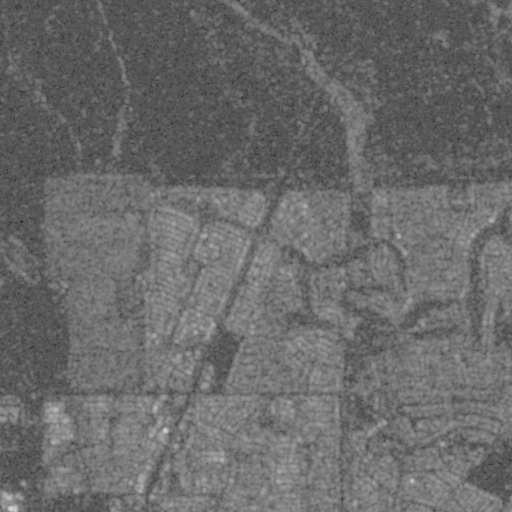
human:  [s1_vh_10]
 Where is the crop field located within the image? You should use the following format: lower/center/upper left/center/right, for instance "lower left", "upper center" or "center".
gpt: The crop field is located in the lower left of the image.
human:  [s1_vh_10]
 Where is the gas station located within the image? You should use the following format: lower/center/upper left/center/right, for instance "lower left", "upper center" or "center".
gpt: The gas station is located in the lower left of the image.
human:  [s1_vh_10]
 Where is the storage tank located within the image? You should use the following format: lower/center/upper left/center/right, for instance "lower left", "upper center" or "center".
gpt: The storage tank is located in the lower right of the image.
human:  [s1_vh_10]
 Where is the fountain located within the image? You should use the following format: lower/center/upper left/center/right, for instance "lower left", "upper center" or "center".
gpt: The fountain is located in the lower center of the image.
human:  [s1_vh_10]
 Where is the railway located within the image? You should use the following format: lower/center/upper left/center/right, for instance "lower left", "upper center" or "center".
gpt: The railway is located in the lower left of the image.
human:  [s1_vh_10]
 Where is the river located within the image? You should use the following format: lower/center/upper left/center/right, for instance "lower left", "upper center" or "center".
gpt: The river is located in the lower left of the image.
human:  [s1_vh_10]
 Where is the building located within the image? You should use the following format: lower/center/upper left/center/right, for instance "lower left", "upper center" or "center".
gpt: There is no building in the image.

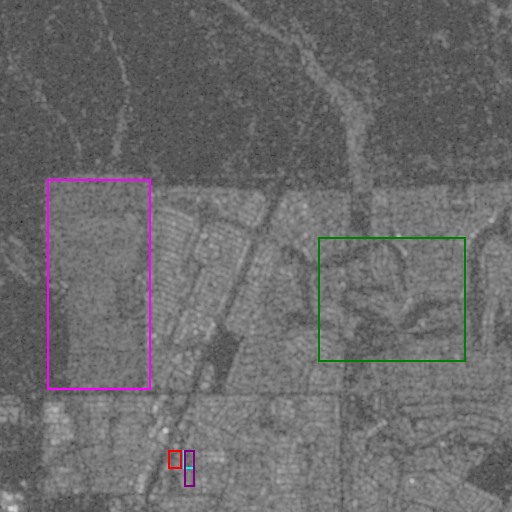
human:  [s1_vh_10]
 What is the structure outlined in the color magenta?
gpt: The structure outlined in magenta is a crop field.
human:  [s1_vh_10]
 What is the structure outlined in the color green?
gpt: The structure outlined in green is a park.
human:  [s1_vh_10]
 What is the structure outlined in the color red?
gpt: The structure outlined in red is a parking lot.
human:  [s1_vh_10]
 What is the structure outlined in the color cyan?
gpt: The structure outlined in cyan is a building.
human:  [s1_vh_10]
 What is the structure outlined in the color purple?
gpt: The structure outlined in purple is a building.
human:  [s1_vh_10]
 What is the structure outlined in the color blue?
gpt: There is no blue outline.